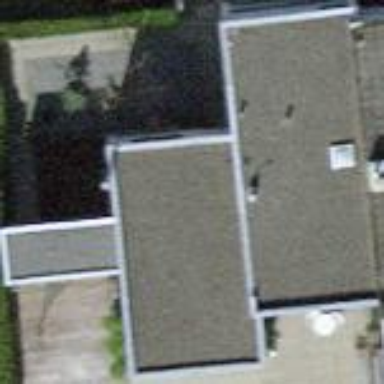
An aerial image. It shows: Terrace building.